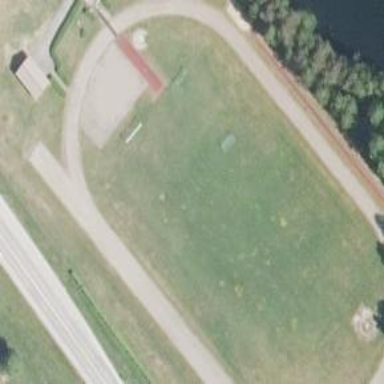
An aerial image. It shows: Athletic track located in leisure land area.